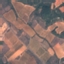
Land use / land cover class: PermanentCrop